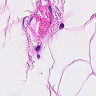
Metastatic tissue present: no